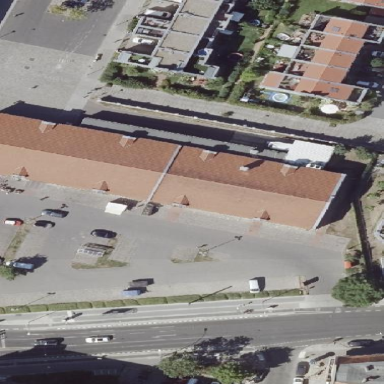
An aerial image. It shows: Commercial building with gabled roof colored red.